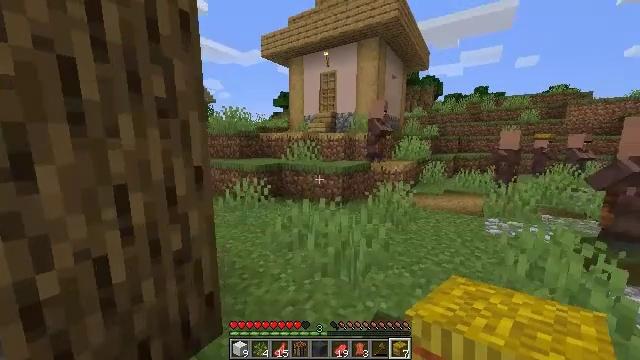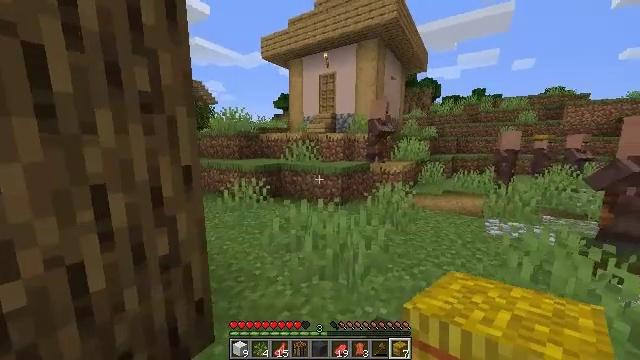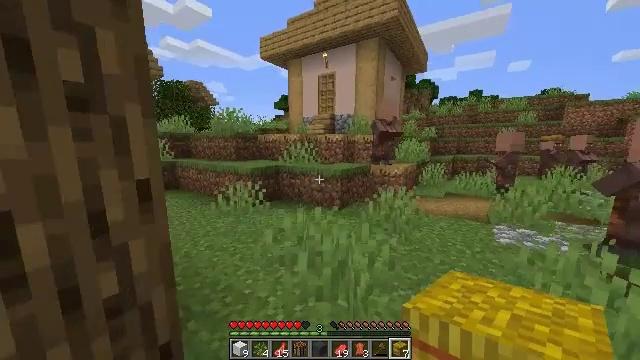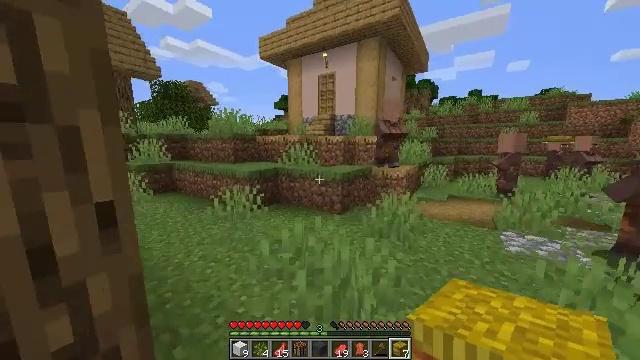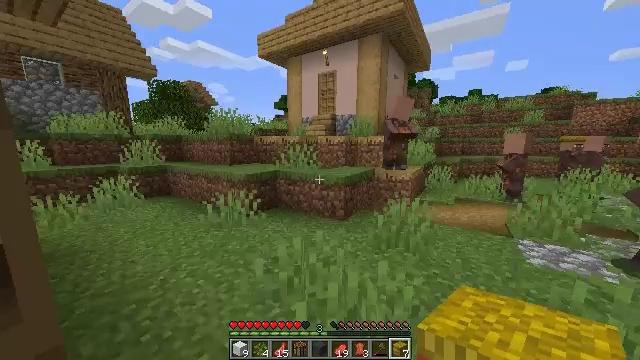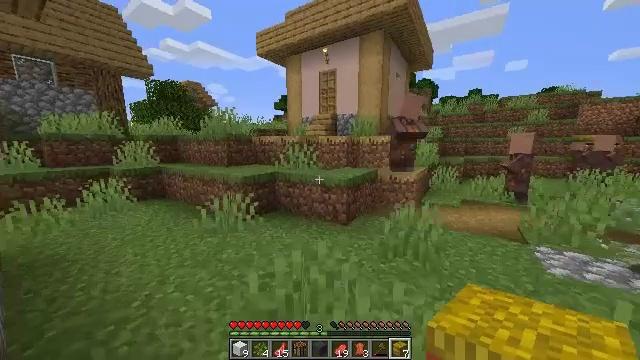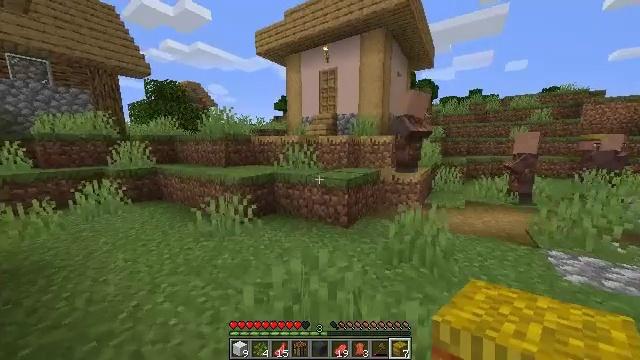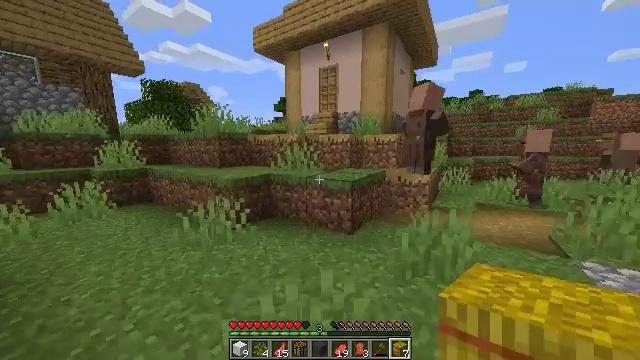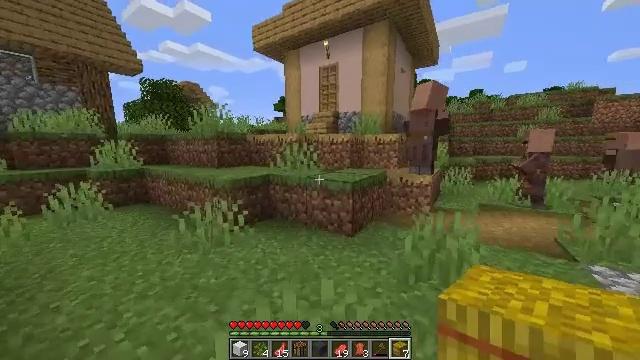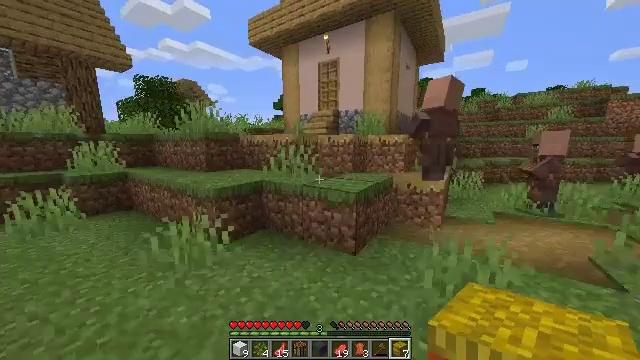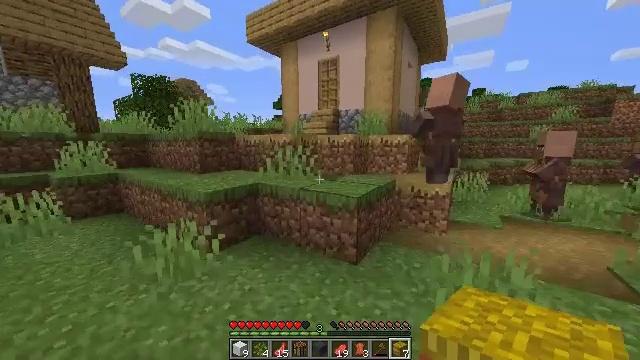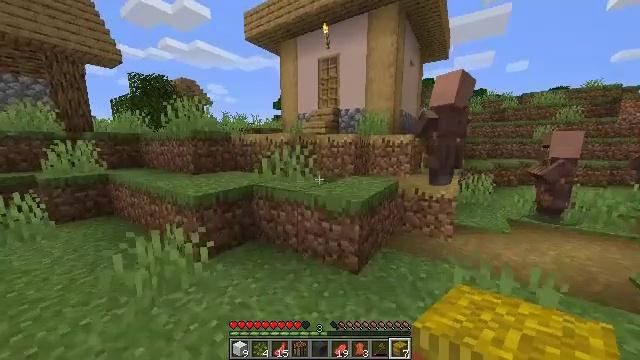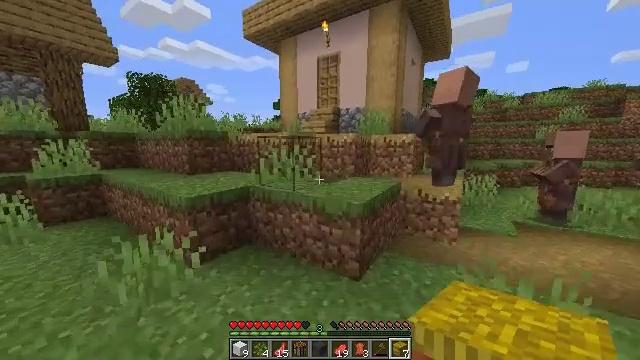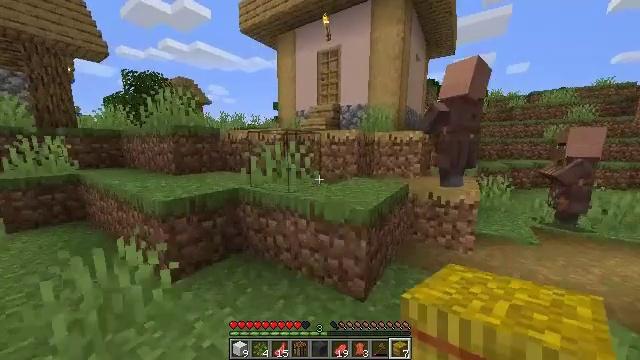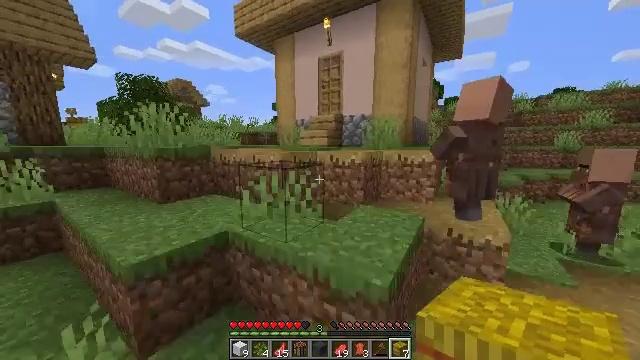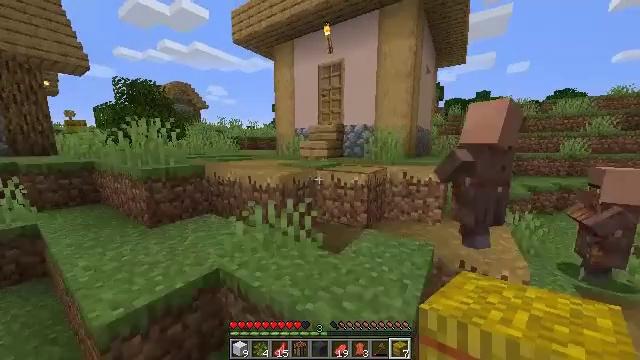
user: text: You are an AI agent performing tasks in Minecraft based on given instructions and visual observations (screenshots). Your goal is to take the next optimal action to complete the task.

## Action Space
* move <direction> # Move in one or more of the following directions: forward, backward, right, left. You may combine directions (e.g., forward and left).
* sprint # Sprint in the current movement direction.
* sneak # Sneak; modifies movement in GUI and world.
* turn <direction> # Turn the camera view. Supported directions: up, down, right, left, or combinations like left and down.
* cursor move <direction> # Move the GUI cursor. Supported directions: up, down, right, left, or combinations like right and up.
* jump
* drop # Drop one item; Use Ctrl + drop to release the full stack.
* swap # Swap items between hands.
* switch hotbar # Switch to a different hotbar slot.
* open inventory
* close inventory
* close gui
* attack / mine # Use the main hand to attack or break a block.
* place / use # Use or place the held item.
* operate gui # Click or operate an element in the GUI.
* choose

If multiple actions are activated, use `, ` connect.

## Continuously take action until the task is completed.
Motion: motion action
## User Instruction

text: Collect the blast furnace by mining it.
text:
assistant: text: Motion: move forward, sprint
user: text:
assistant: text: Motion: move forward
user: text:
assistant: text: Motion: move forward
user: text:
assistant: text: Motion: move forward
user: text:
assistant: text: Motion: move forward
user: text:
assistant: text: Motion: move forward
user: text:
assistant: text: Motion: move forward
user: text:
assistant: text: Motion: move forward
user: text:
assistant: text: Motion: move forward
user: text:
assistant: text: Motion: move forward
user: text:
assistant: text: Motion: move forward
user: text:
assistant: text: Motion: move forward
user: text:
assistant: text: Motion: move forward
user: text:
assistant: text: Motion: move forward, jump
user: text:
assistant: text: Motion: move forward, jump
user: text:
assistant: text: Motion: move forward, jump
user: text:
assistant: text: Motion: move forward, jump
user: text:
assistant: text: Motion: move forward, jump
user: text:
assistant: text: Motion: move forward
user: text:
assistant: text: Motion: move forward
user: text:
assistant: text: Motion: move forward, jump
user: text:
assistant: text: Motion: move forward, jump
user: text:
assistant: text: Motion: move forward, jump
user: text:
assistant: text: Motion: move forward, jump
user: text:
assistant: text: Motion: move forward, jump
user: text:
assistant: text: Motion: move forward
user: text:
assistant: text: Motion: move forward
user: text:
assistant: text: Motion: move forward
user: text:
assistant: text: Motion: move forward
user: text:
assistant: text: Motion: move forward